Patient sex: F
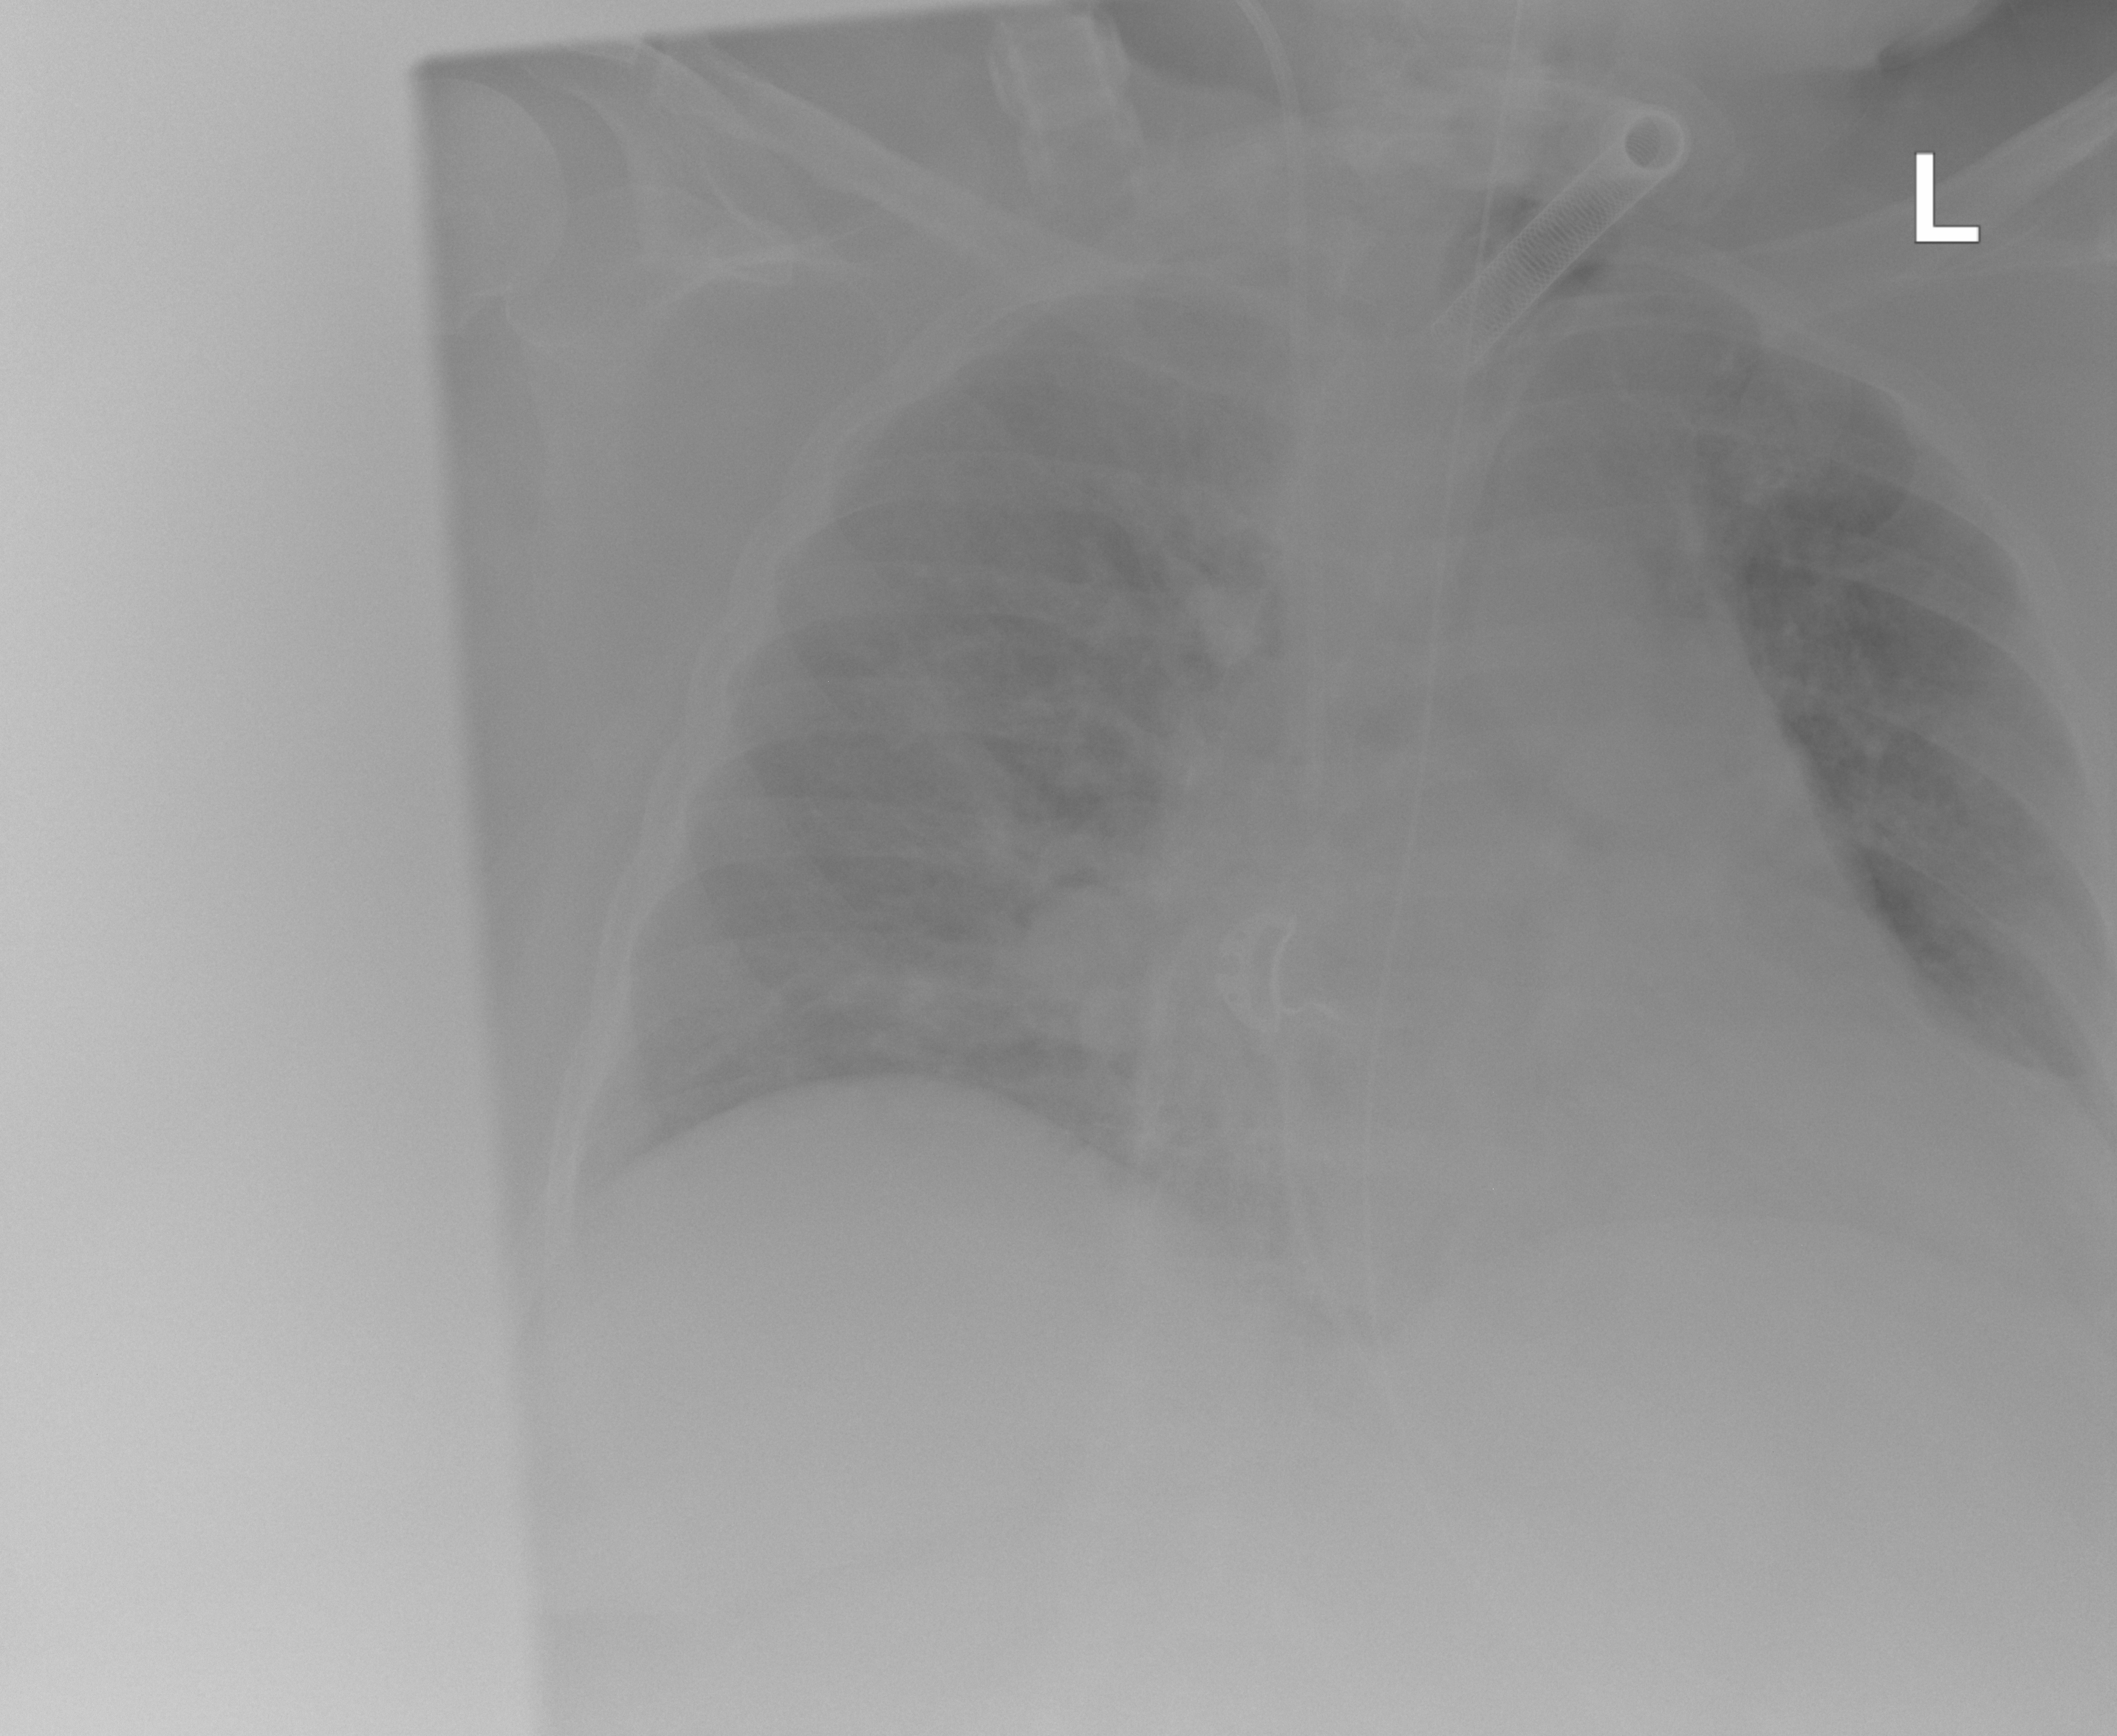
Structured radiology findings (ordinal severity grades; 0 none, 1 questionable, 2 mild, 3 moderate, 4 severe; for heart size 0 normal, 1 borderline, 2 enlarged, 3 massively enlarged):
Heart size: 2
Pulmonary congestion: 2
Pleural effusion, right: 0
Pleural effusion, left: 0
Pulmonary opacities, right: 2
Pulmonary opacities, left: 0
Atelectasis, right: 2
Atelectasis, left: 2